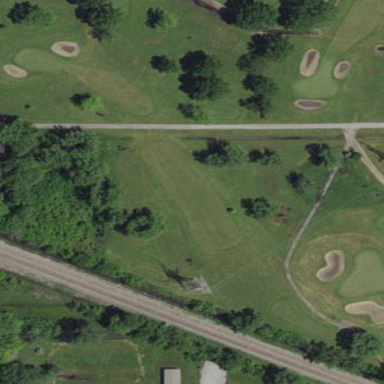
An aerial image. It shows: Well-maintained grassy golf fairway for the sport of golf.